Field crop: tomato
Growth stage: 1
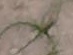
Species: cyperus